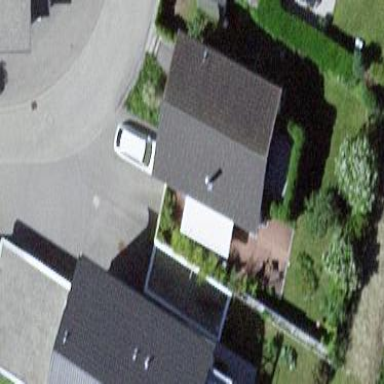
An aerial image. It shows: Group of garages.